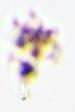
Label: Detritus